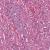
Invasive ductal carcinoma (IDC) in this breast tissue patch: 1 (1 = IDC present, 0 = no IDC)